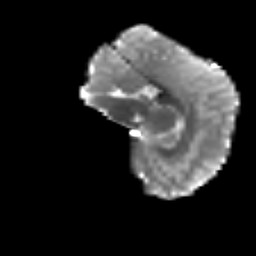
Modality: T2w
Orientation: sagittal
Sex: male
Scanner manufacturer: siemens
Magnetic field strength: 3 T
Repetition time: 5 s
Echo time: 0.071 s